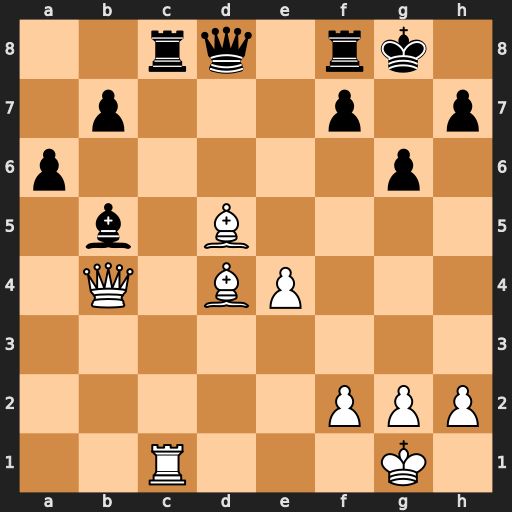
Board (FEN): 2rq1rk1/1p3p1p/p5p1/1b1B4/1Q1BP3/8/5PPP/2R3K1
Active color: w
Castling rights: -
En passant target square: -
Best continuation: Rxc8 Qxc8 Bc3 Bc4 Bxc4